Aerial crown-view tile of a tropical tree (Barro Colorado Island, Panama), acquired 20240716:
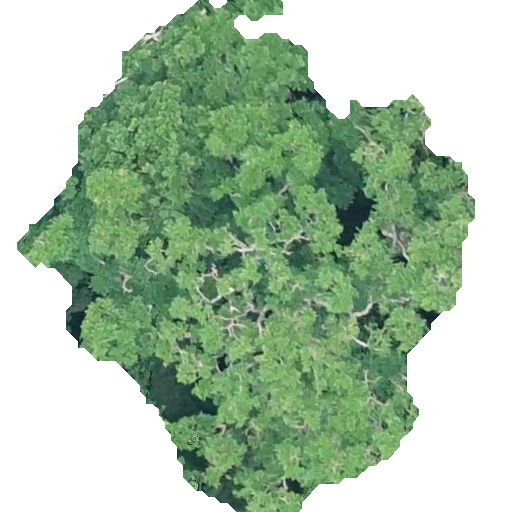
Species: Simarouba amara
GBIF accepted scientific name: Simarouba amara
Crown area: 227.273 m²